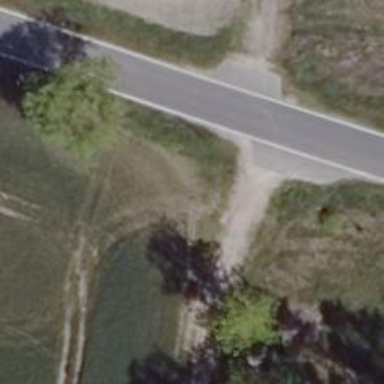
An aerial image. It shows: Track road with grade4 tracktype.